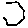
Label: hexagon